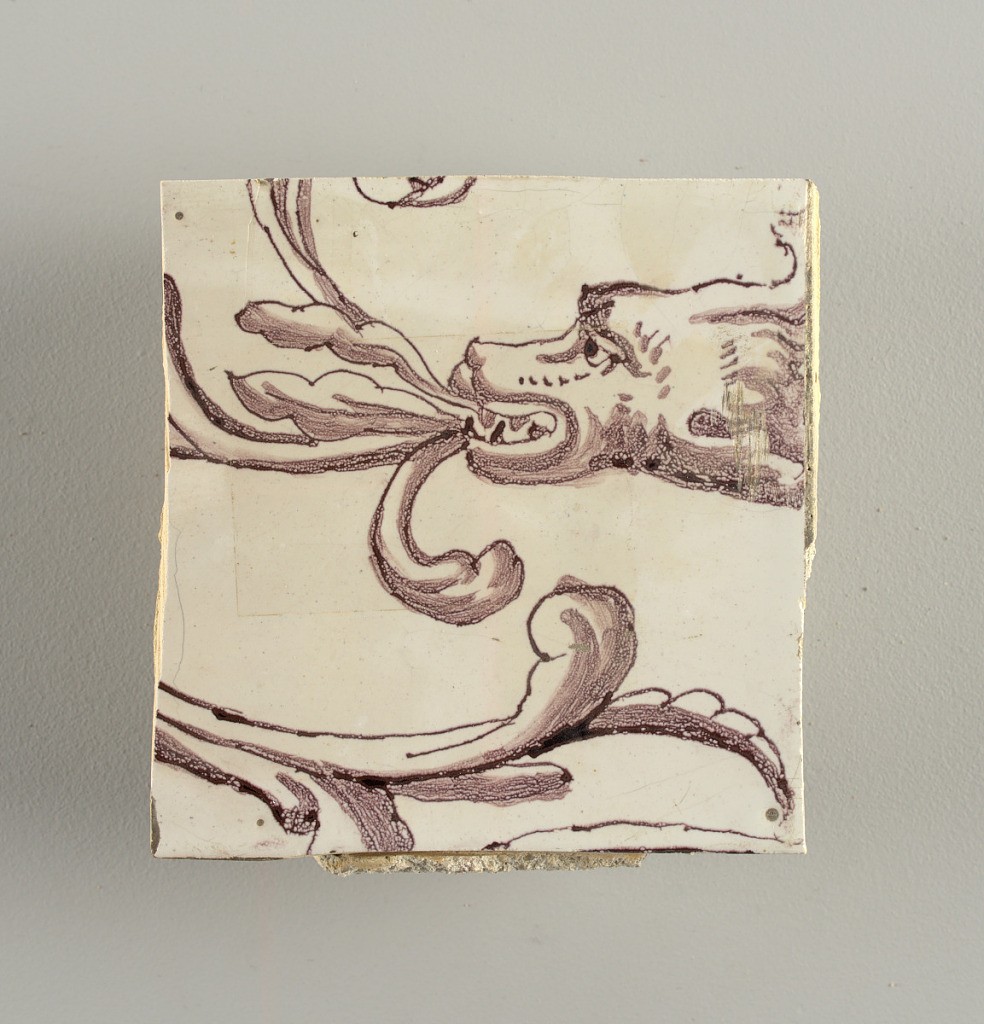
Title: Wall facing
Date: ca. 1725
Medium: Tin-glazed earthenware, underglaze
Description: Horizontal rectangle.  Thirty-seven tiles wide and twenty-one high with opening for door or window nineteen and one-half tiles high and twelve wide.  To left and right of opening, centered canopy above. Left, woman representing Hope, right, a sculputure urn.  Centered above opening, a mascaron.  Arabesque design of foliage.